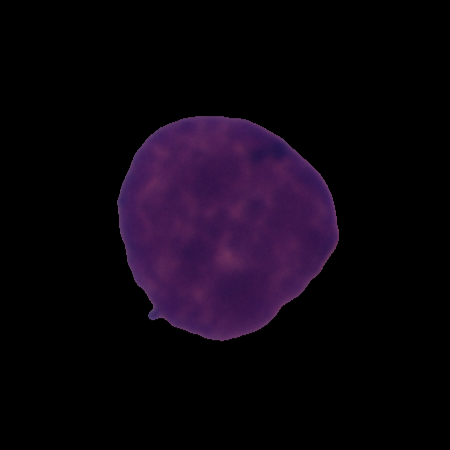
Label: cancer